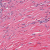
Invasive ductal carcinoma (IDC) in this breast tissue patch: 1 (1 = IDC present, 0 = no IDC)